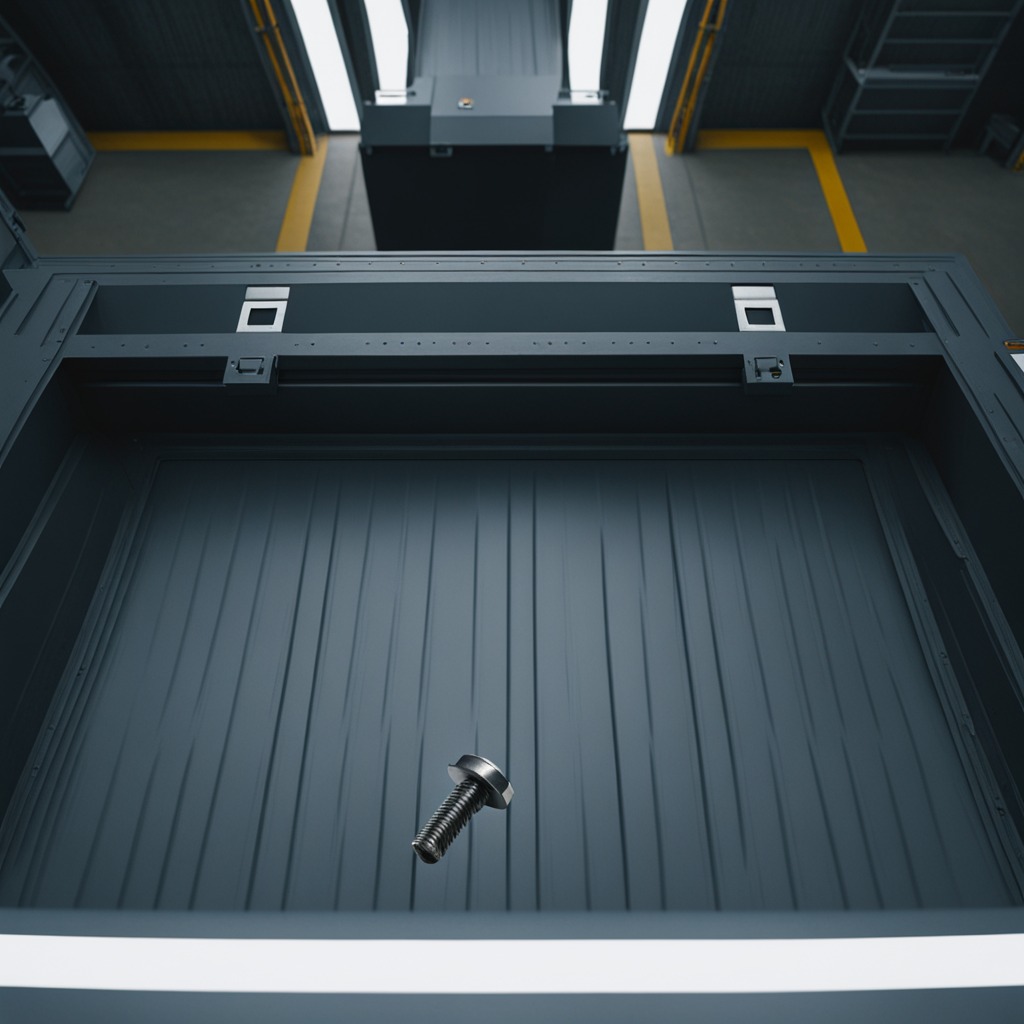
A metal screw is lying on the toolbox surface in an airplane hangar workshop 8K.